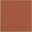
Piece: xx